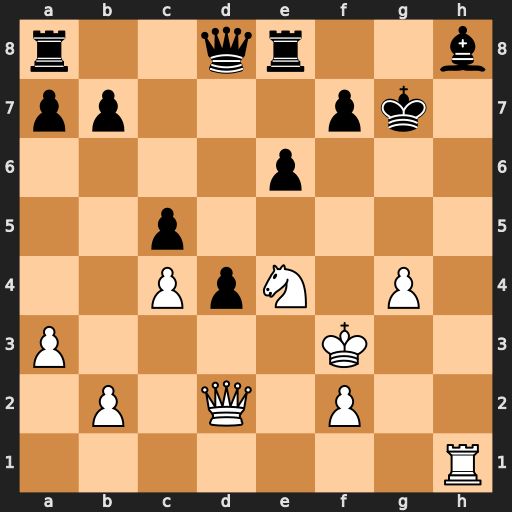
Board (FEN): r2qr2b/pp3pk1/4p3/2p5/2PpN1P1/P4K2/1P1Q1P2/7R
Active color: w
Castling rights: -
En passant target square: -
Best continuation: Qh6+ Kg8 Qxh8#